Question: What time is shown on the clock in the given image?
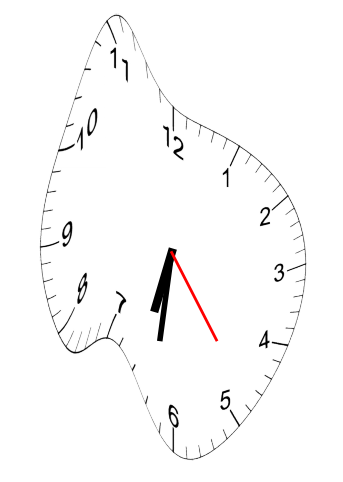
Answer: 06:31:24